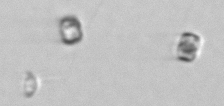
Label: Thalassiosira_sp_aff_mala